Question: I want to display ellipsis if my textview length is too long. But for some reason, it doesnt seem to work. Please take a look at the image on how it looks like:

Here is my layout code.
'''
<?xml version="1.0" encoding="utf-8"?>
<RelativeLayout xmlns:android="http://schemas.android.com/apk/res/android"
android:orientation="vertical" android:layout_width="fill_parent"
android:layout_height="fill_parent">
<TextView
android:id="@+id/txt1_trans"
android:layout_width="wrap_content"
android:layout_height="wrap_content"
android:textIsSelectable="true"
android:bufferType="spannable"
android:layout_marginLeft="10dp"
android:singleLine="true"
android:ellipsize="end"
android:freezesText="true"
android:focusable="true"
android:focusableInTouchMode="true"
android:text="My Personal > Bank of America savings"
android:textStyle="bold"
android:textSize="18sp"
android:layout_marginTop="5dp"
android:textColor="#000000"/>
<TextView
android:layout_width="wrap_content"
android:id="@+id/TextView2"
android:layout_height="wrap_content"
android:textSize="18sp"
android:text="100$"
android:textStyle="bold"
android:layout_marginRight="20dp"
android:layout_alignParentRight="true"
android:layout_alignTop="@id/txt1_trans"
android:layout_alignBottom="@id/txt1_trans"/>
</RelativeLayout>
'''
I want the textView on the left (txt1_trans) to display ellipsis if it takes up the space that textview on the right ("TextView2") occupies. Please let me know what I am doing wrong.
Thanks
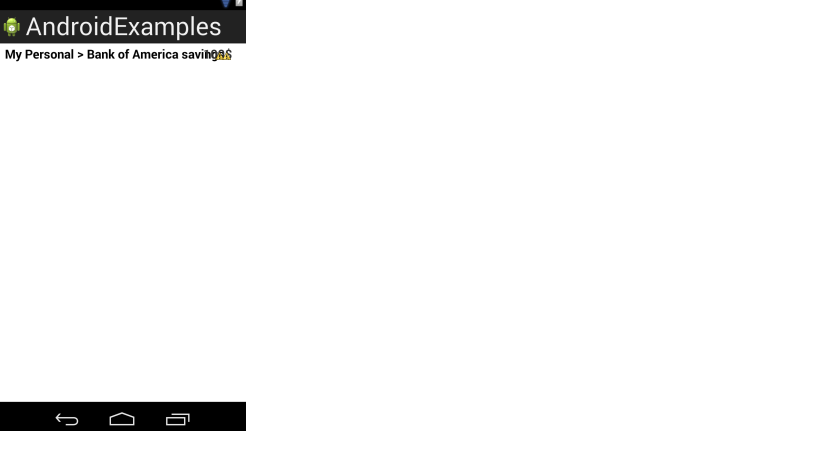
Answer: I found the problem with the layout. For the 2nd TextView on my layout, I have set
> alignParentRight = true
And the 1st TextView has
> width = "wrap_content"
Because of this, both these TextViews end up taking up common space. In order to avoid that, I set the first TextView to_LeftOf 2nd TextView . This ensures that they dont try to write on the same common space . Here is my correct layout :
'''
<?xml version="1.0" encoding="utf-8"?>
<RelativeLayout xmlns:android="http://schemas.android.com/apk/res/android"
android:orientation="vertical" android:layout_width="fill_parent"
android:layout_height="fill_parent">
<TextView
android:id="@+id/txt1_trans"
android:layout_width="wrap_content"
android:layout_height="wrap_content"
android:textIsSelectable="true"
android:bufferType="spannable"
android:layout_marginLeft="10dp"
android:singleLine="true"
android:ellipsize="end"
android:layout_toLeftOf="@+id/TextView2"
android:freezesText="true"
android:focusable="true"
android:focusableInTouchMode="true"
android:text="My Personal Bank of America savings"
android:textStyle="bold"
android:textSize="18sp"
android:layout_marginTop="5dp"
android:textColor="#000000"/>
<TextView
android:layout_width="wrap_content"
android:id="@+id/TextView2"
android:layout_height="wrap_content"
android:textSize="18sp"
android:text="100$"
android:textStyle="bold"
android:layout_marginRight="20dp"
android:layout_alignParentRight="true"
android:layout_alignTop="@id/txt1_trans"
android:layout_alignBottom="@id/txt1_trans"/>
</RelativeLayout>
'''